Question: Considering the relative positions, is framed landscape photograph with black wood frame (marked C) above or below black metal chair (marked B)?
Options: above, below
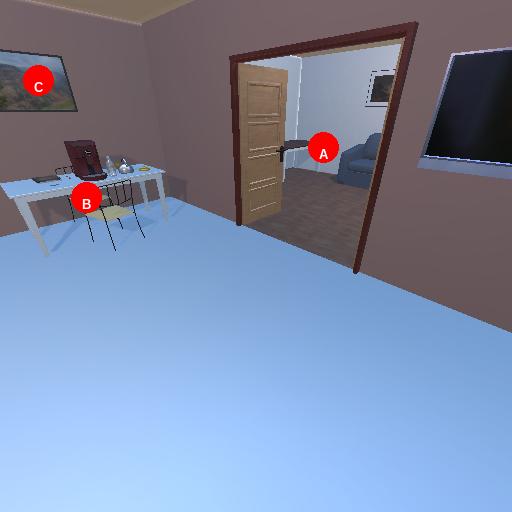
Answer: above